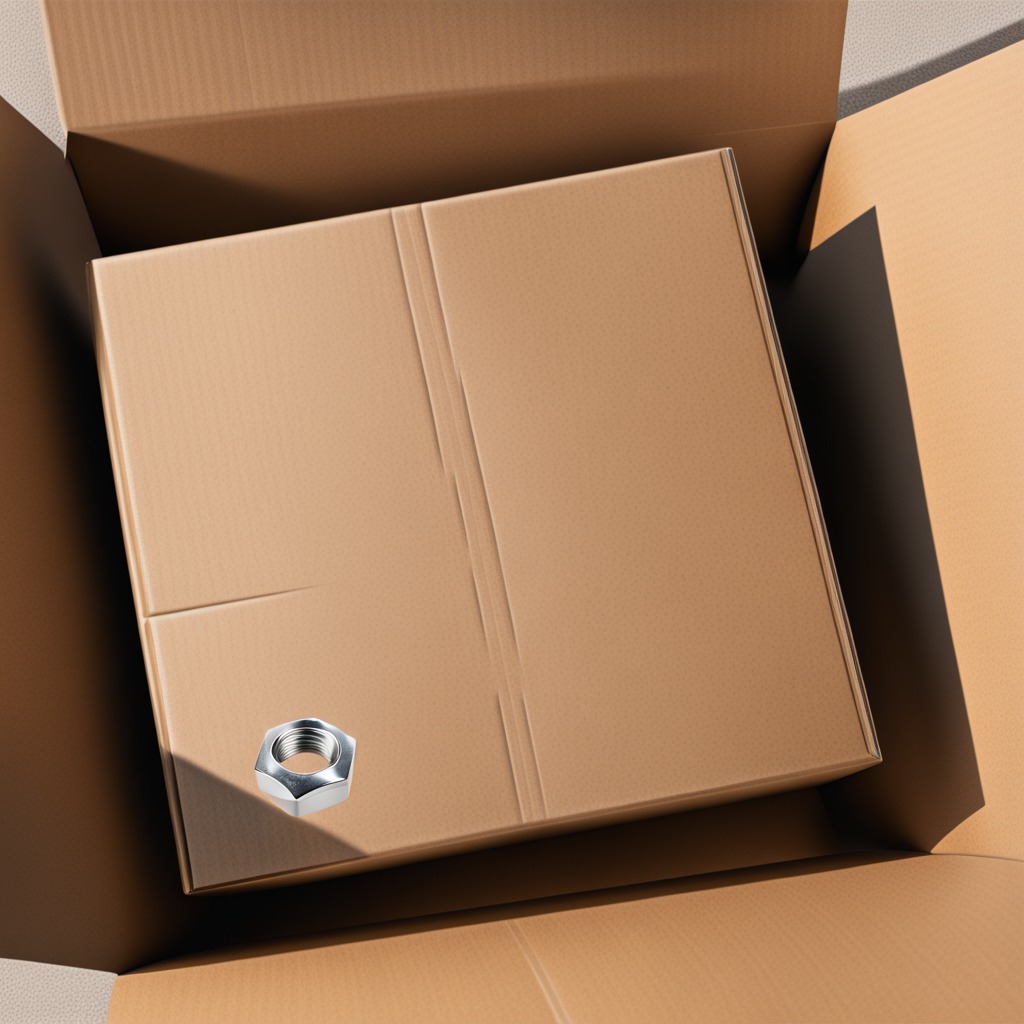
A metal nut is lying on the cardboard box surface in an outdoor workshop during daytime bright natural light soft shadows slightly creased but